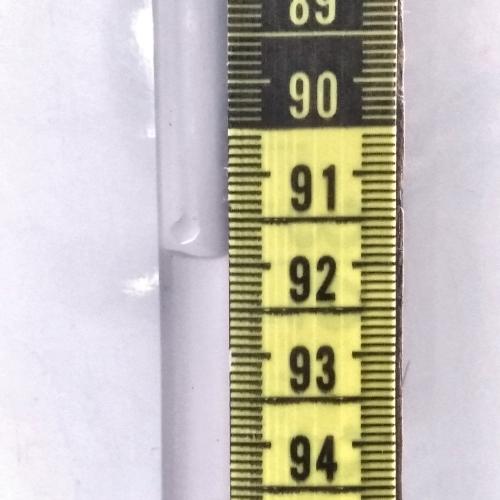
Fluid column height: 91.9 cm